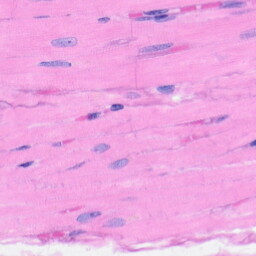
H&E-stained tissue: Heart